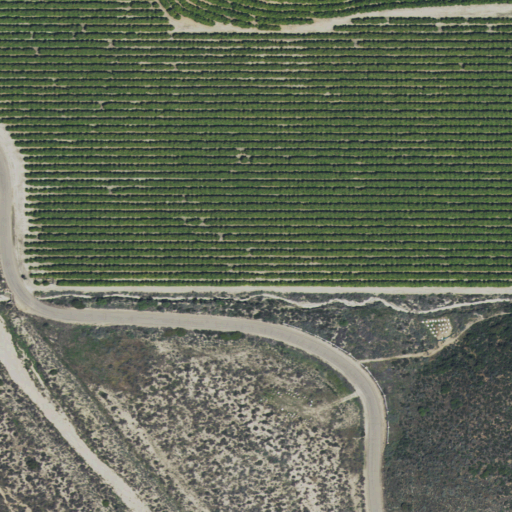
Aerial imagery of valley in California named Blackburn Canyon containing cultivated crops, grassland, shrub, open development, and low intensity development